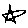
Label: star